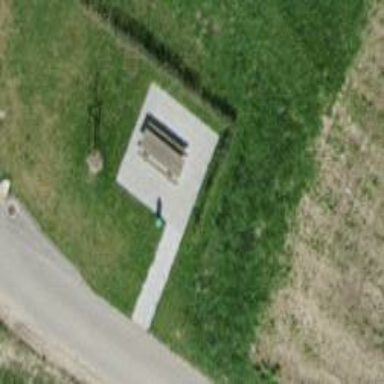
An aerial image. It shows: Picnic table located in leisure land area.